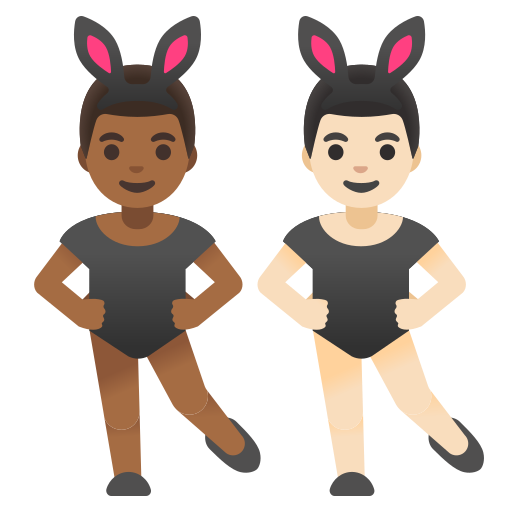
Emoji: 👨🏾‍🐰‍👨🏻